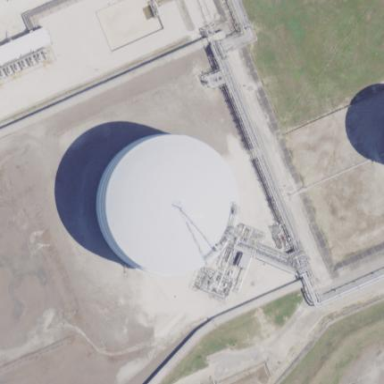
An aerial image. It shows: Storage tank which is man-made structure.